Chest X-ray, AP view. Patient: 50 years old, sex M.
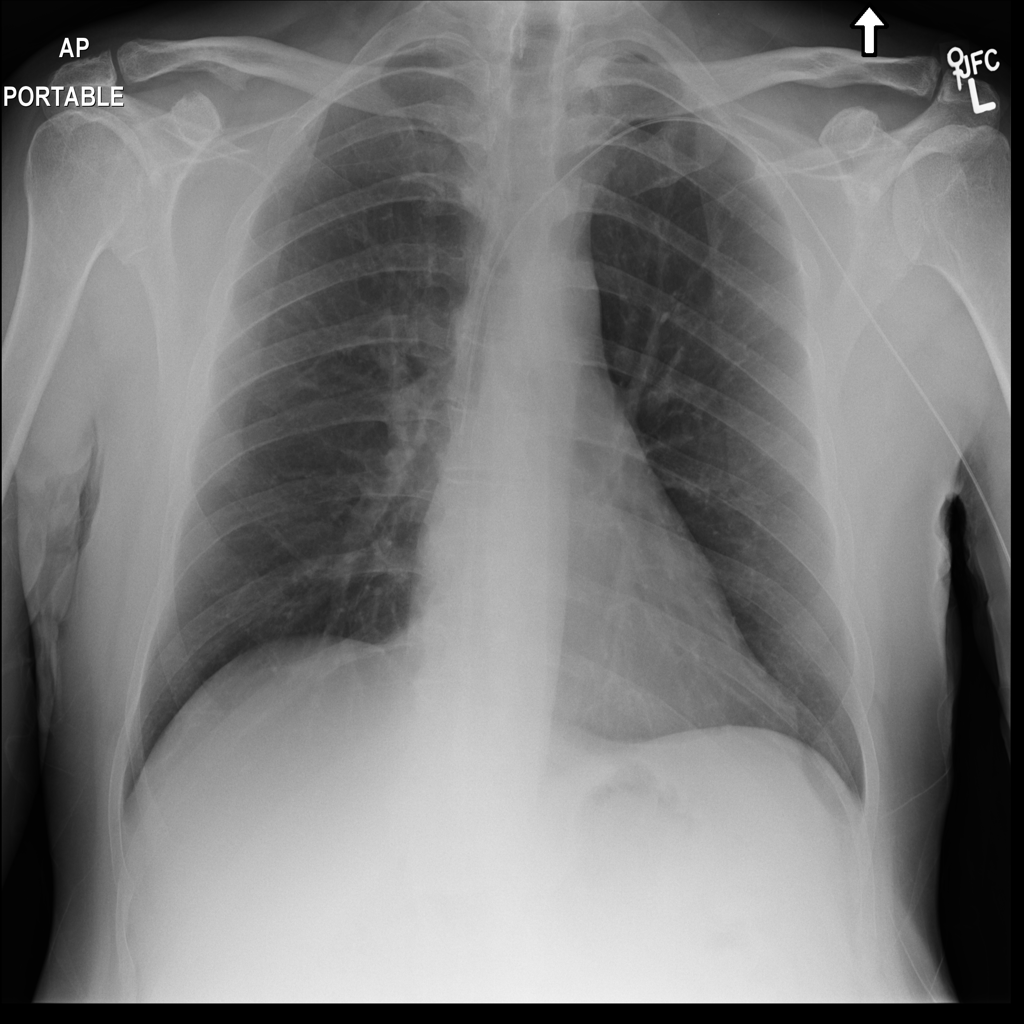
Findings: No Finding